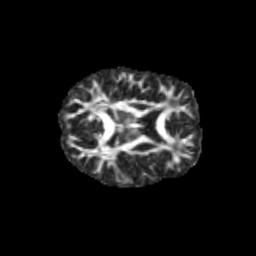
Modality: FA
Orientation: axial
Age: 11
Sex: female
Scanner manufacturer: siemens
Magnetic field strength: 3 T
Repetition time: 3.8 s
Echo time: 0.07 s